Question: I'm looking to build a document "selector" screen, similar to Pages and Numbers on the iPad/iPhone:

I come from a WPF background and have some iOS experience. That being said, I'm looking for a good approach to building something like the tile-based interface Apple uses for opening documents in Pages.
I'm concerned with the Folder animation.
What is the best way to approach building the tile interface? I'd imagine I'd build some sort of view that sits within a 'UIScrollView' - but it's the nature of that subview that I'm a little confused about. Does iOS have any wrap-panel or grid-like controls I could load a set of tiles (i.e., documents) into?
What do you guys think?
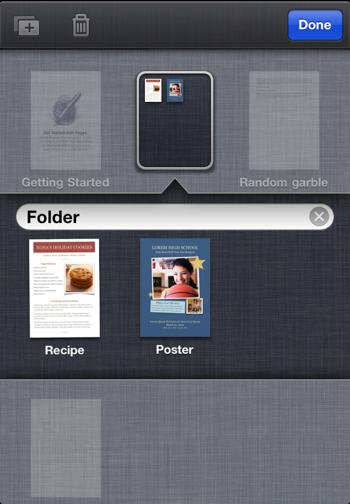
Answer: I don't know of any third-party classes to handle this for you, but there might be some out there.
The basic structure will be a UIScrollView containing a set of views, each representing one cell on the grid. You set the scroll view's 'contentSize' based on the total number of tiles. Then you create tile views on demand, and place them inside the scroll view.
The scroll view's delegate object will be responsible for monitoring the scroll position, putting down tile views as they become visible, and (optionally) removing tile views that move out of view. This is basically how UITableView works: there are only about six or so instances of UITableViewCell at any given time, they are recycled as you scroll up and down the view. (Imagine a train where somebody at the back end is pulling out the rails and passing them forward to somebody in the front, putting them down in front of the train. As far as the train knows, the rails go on for miles.)
If you wind up having to place all the views yourself, take some time to learn the CGRect family of methods, including 'CGRectDivide'. They will be useful in laying out the views and also in computing what's visible and what's not.